Question: I've read many VoIP echo topics, like <URL>
And here is what I understand. Supposed there are A and B calling, and A hears his own voice (echo)

1. Its B who causes echo. Because B's microphone has captured B's voice and B's speaker voice (which contains A 's voice)
2. Since B causes echo, he must implements echo cancellation on his side. This echo cancellation works like this: B will save a copy of A voice, and check if the data B will send contains this copy. If yes, B must substract this copy from the transmit data
Is this right? Please correct me if I'm wrong
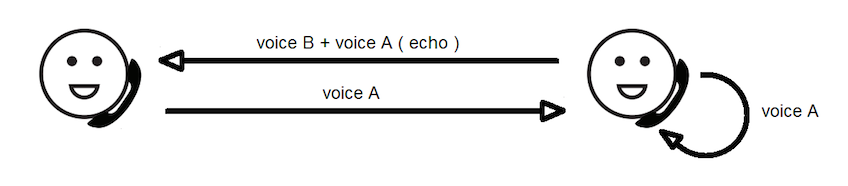
Answer: You're right about the rationale, and that you typically need AEC at both ends of a telephony link, but you're somewhat wrong in (2) as to how AEC is actually implemented. I suggest starting with the Wikipedia entries on:
- <URL>